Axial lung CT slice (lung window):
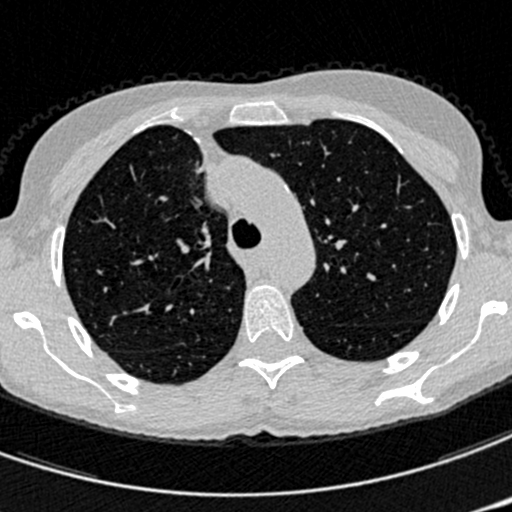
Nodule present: no